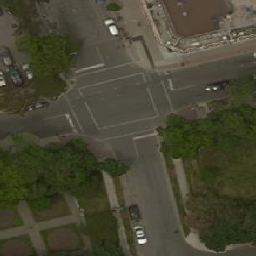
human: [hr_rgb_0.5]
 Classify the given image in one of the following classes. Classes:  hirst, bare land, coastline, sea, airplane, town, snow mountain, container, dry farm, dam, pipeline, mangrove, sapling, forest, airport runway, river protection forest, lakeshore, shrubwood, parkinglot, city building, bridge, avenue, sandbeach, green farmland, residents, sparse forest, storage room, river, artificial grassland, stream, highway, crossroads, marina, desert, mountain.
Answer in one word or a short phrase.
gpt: crossroads